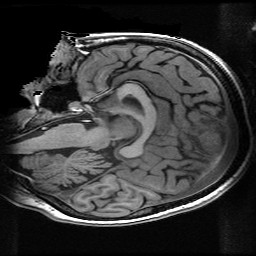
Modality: T1w
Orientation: sagittal
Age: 30
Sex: male